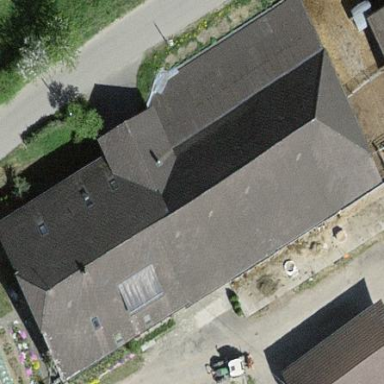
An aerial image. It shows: Farm building.